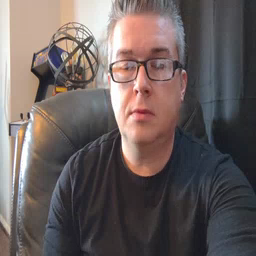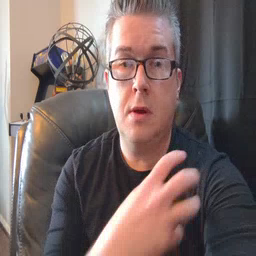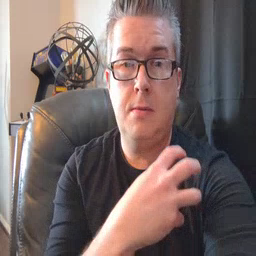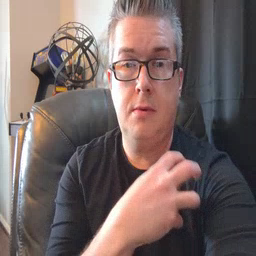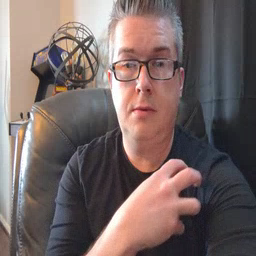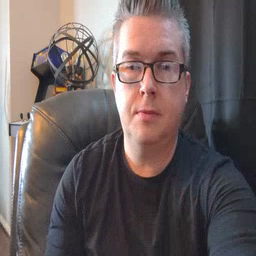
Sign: police